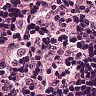
Metastatic tissue present: no